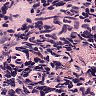
Metastatic tissue present: no